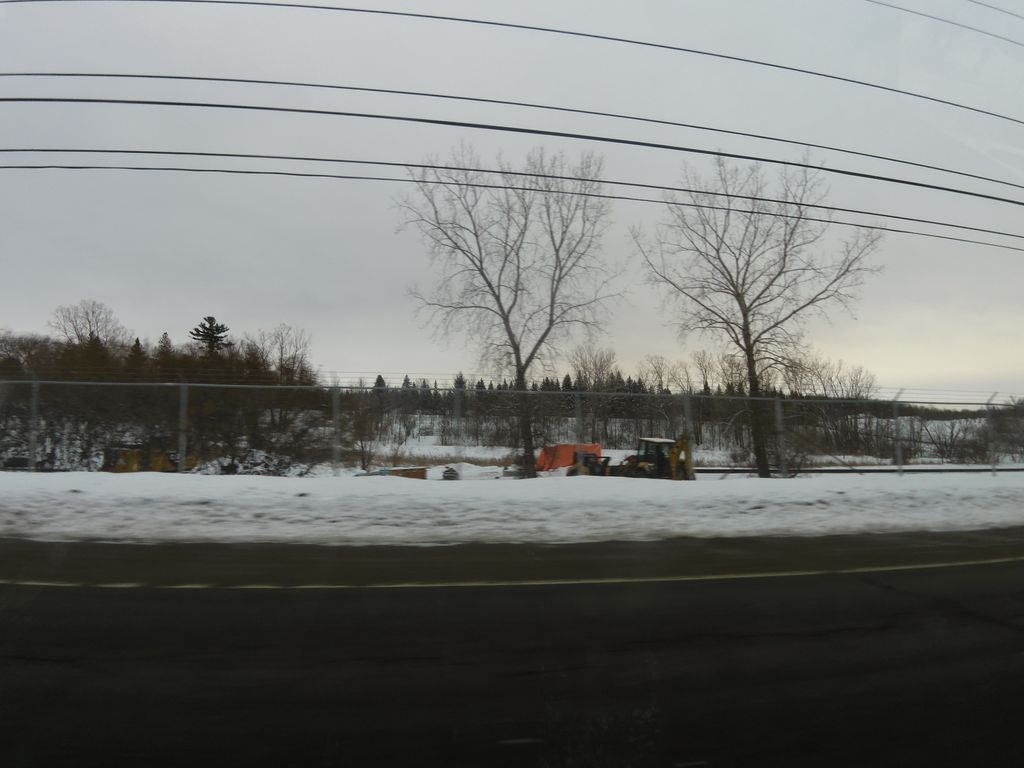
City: ottawa-gatineau